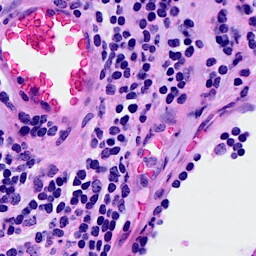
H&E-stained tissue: Breast